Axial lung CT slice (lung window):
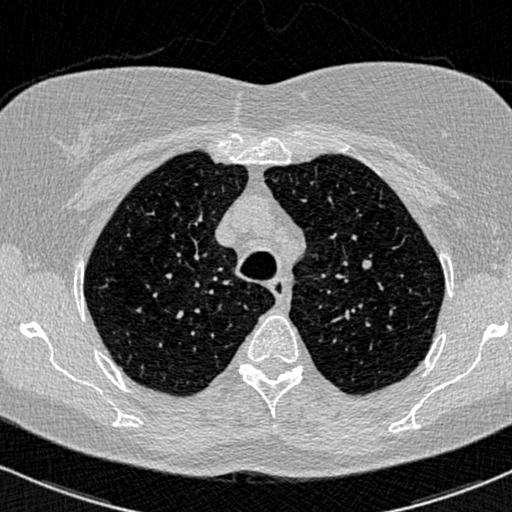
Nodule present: yes
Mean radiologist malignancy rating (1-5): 2.75